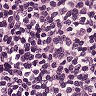
Metastatic tissue present: no